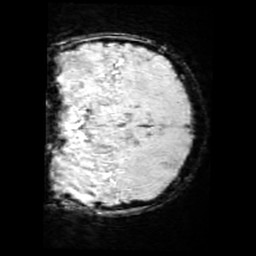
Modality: SWI
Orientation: coronal
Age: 9
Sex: female
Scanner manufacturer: siemens
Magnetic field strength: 3 T
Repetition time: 0.027 s
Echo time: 0.02 s